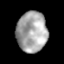
Tissue: lung
Cell type: Fibroblasts
Senescence score: 0.6361
Nuclear area (px): 1202
Mean DAPI intensity: 166.755